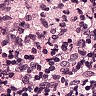
Metastatic tissue present: no